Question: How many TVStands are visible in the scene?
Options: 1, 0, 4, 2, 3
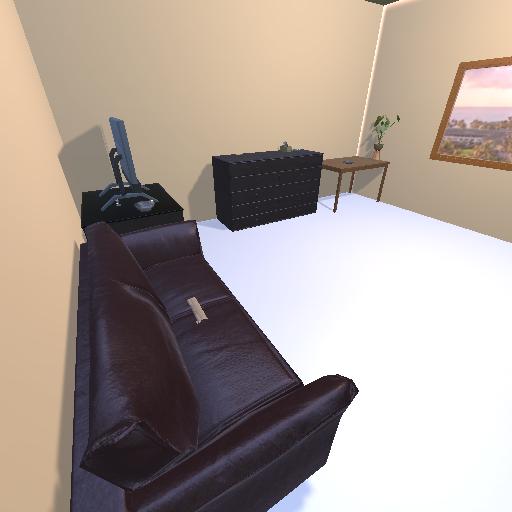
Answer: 1